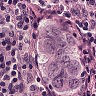
Metastatic tissue present: yes